Question: It is required to place a number of queens so that there is a queen in each row and column. Find the number of different placements of queens that satisfy the constraint that queens cannot attack each other. At the same time, the newly placed queen cannot be eaten by the existing knight, but there is no need to consider whether the knight will be attacked by the queen.
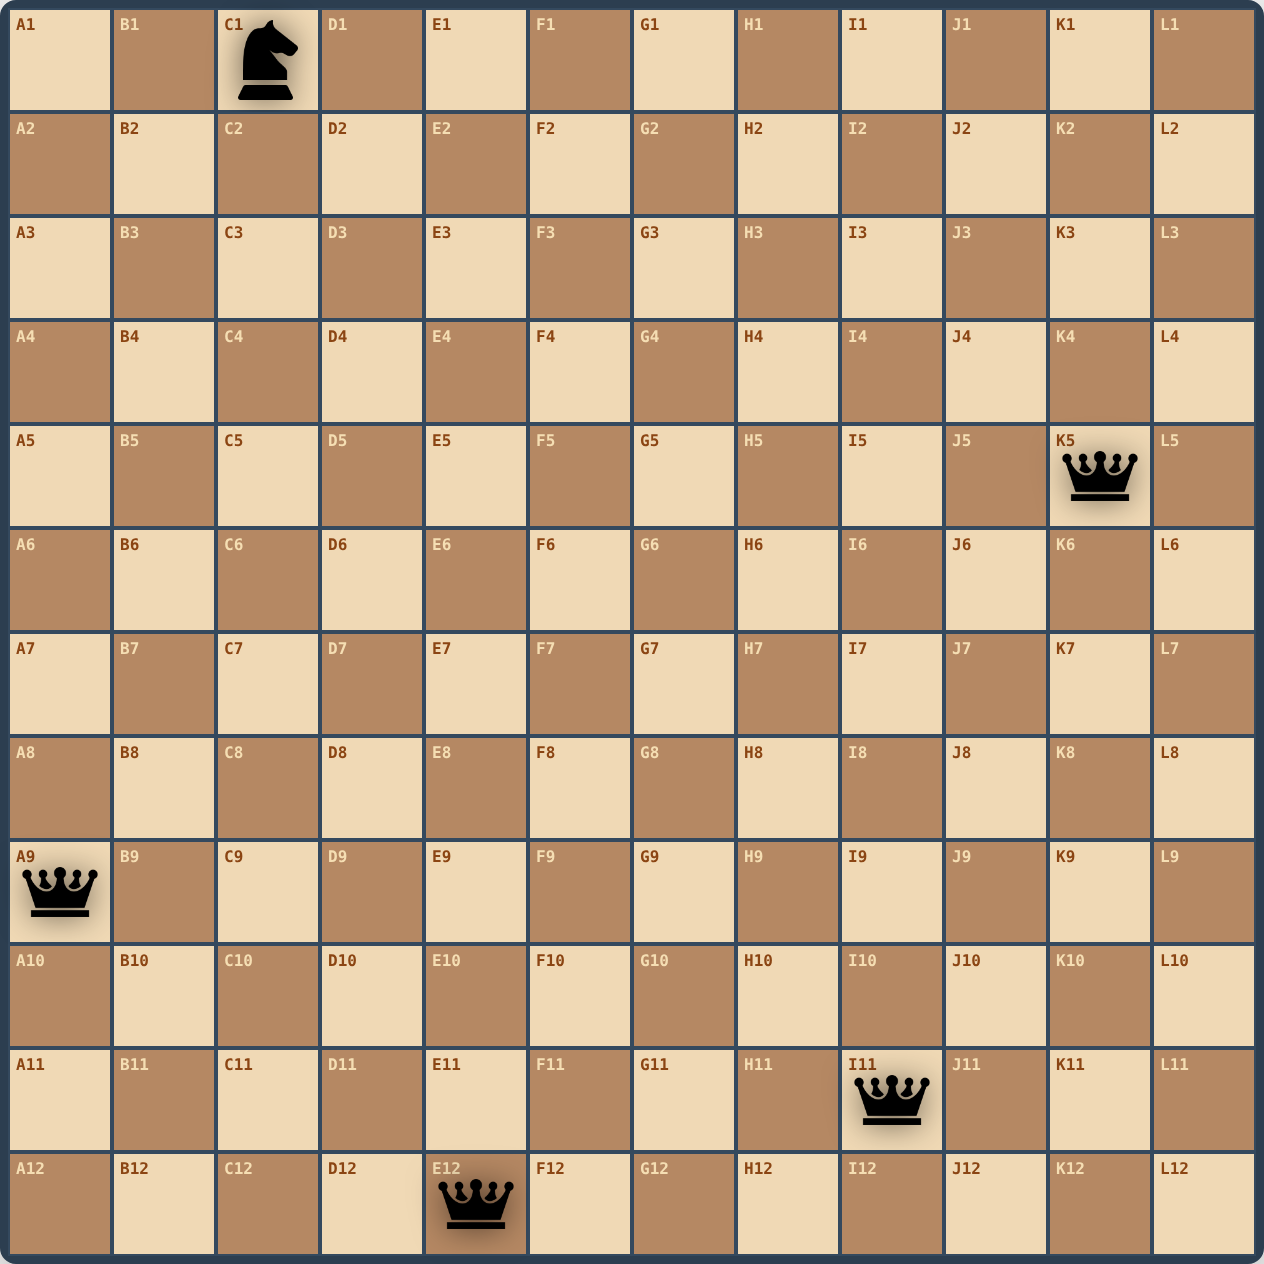
Answer: 4